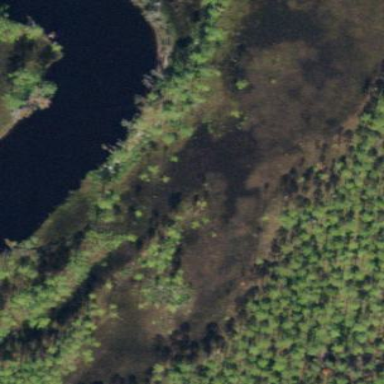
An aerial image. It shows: Marsh wetland.